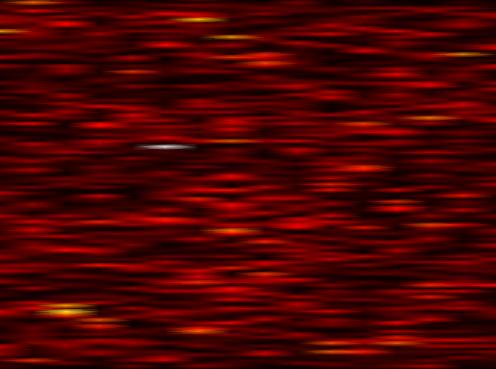
Label: UFMC